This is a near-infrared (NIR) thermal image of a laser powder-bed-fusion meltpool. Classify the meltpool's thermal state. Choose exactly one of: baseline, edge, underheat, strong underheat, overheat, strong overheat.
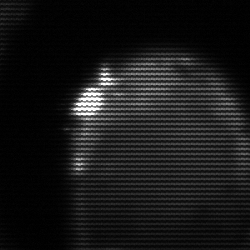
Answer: edge